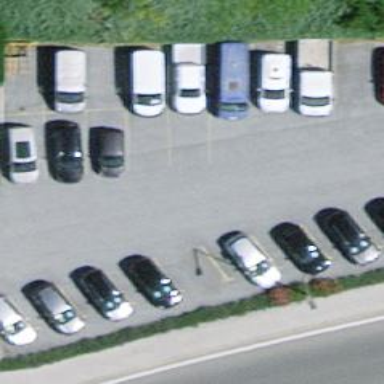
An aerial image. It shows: Parking area with surface.